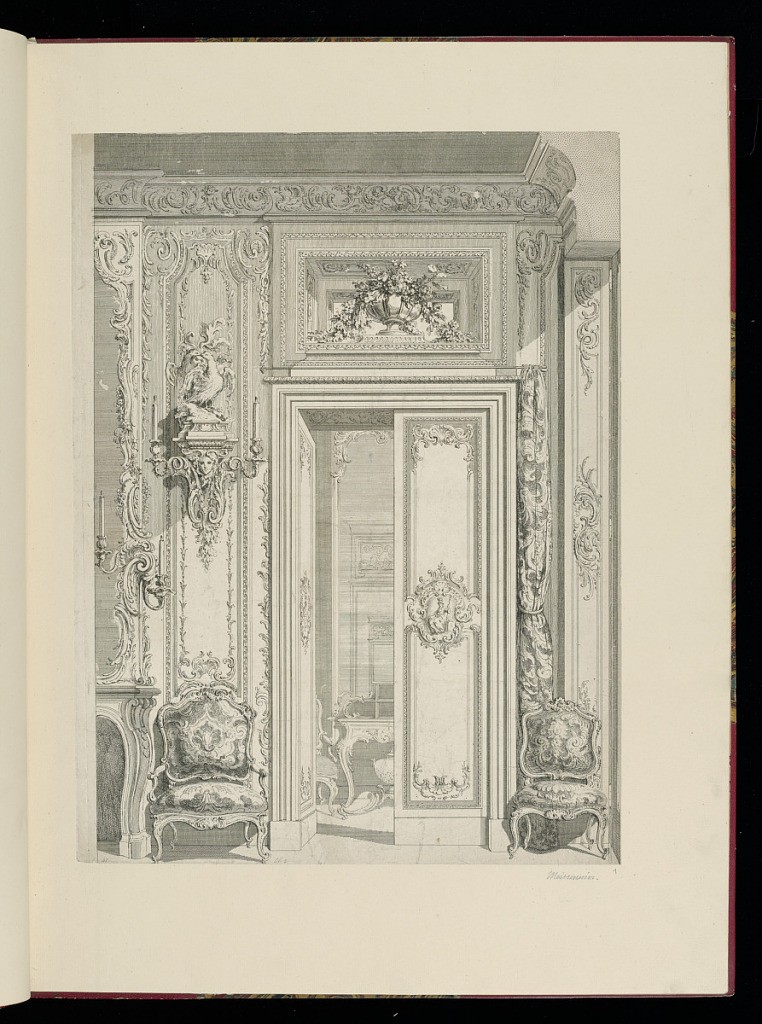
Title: Projet de Porte d'Appartement fait pour Me. La Baronne de Bezenval.
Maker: Juste-Aurèle Meissonnier, French, b. Italy, 1695–1750
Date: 1738-1749
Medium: Etching and engraving on laid paper
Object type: Bound print
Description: Elevation of the doorway between two rooms. The panels, doors, cornices, chairs feature rocaille ornamentation. The left door is open to the subsequent room, in which one can see a large mirror over a console table. The plate has been trimmed, and the lettering and plate number is not visible.